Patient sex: M
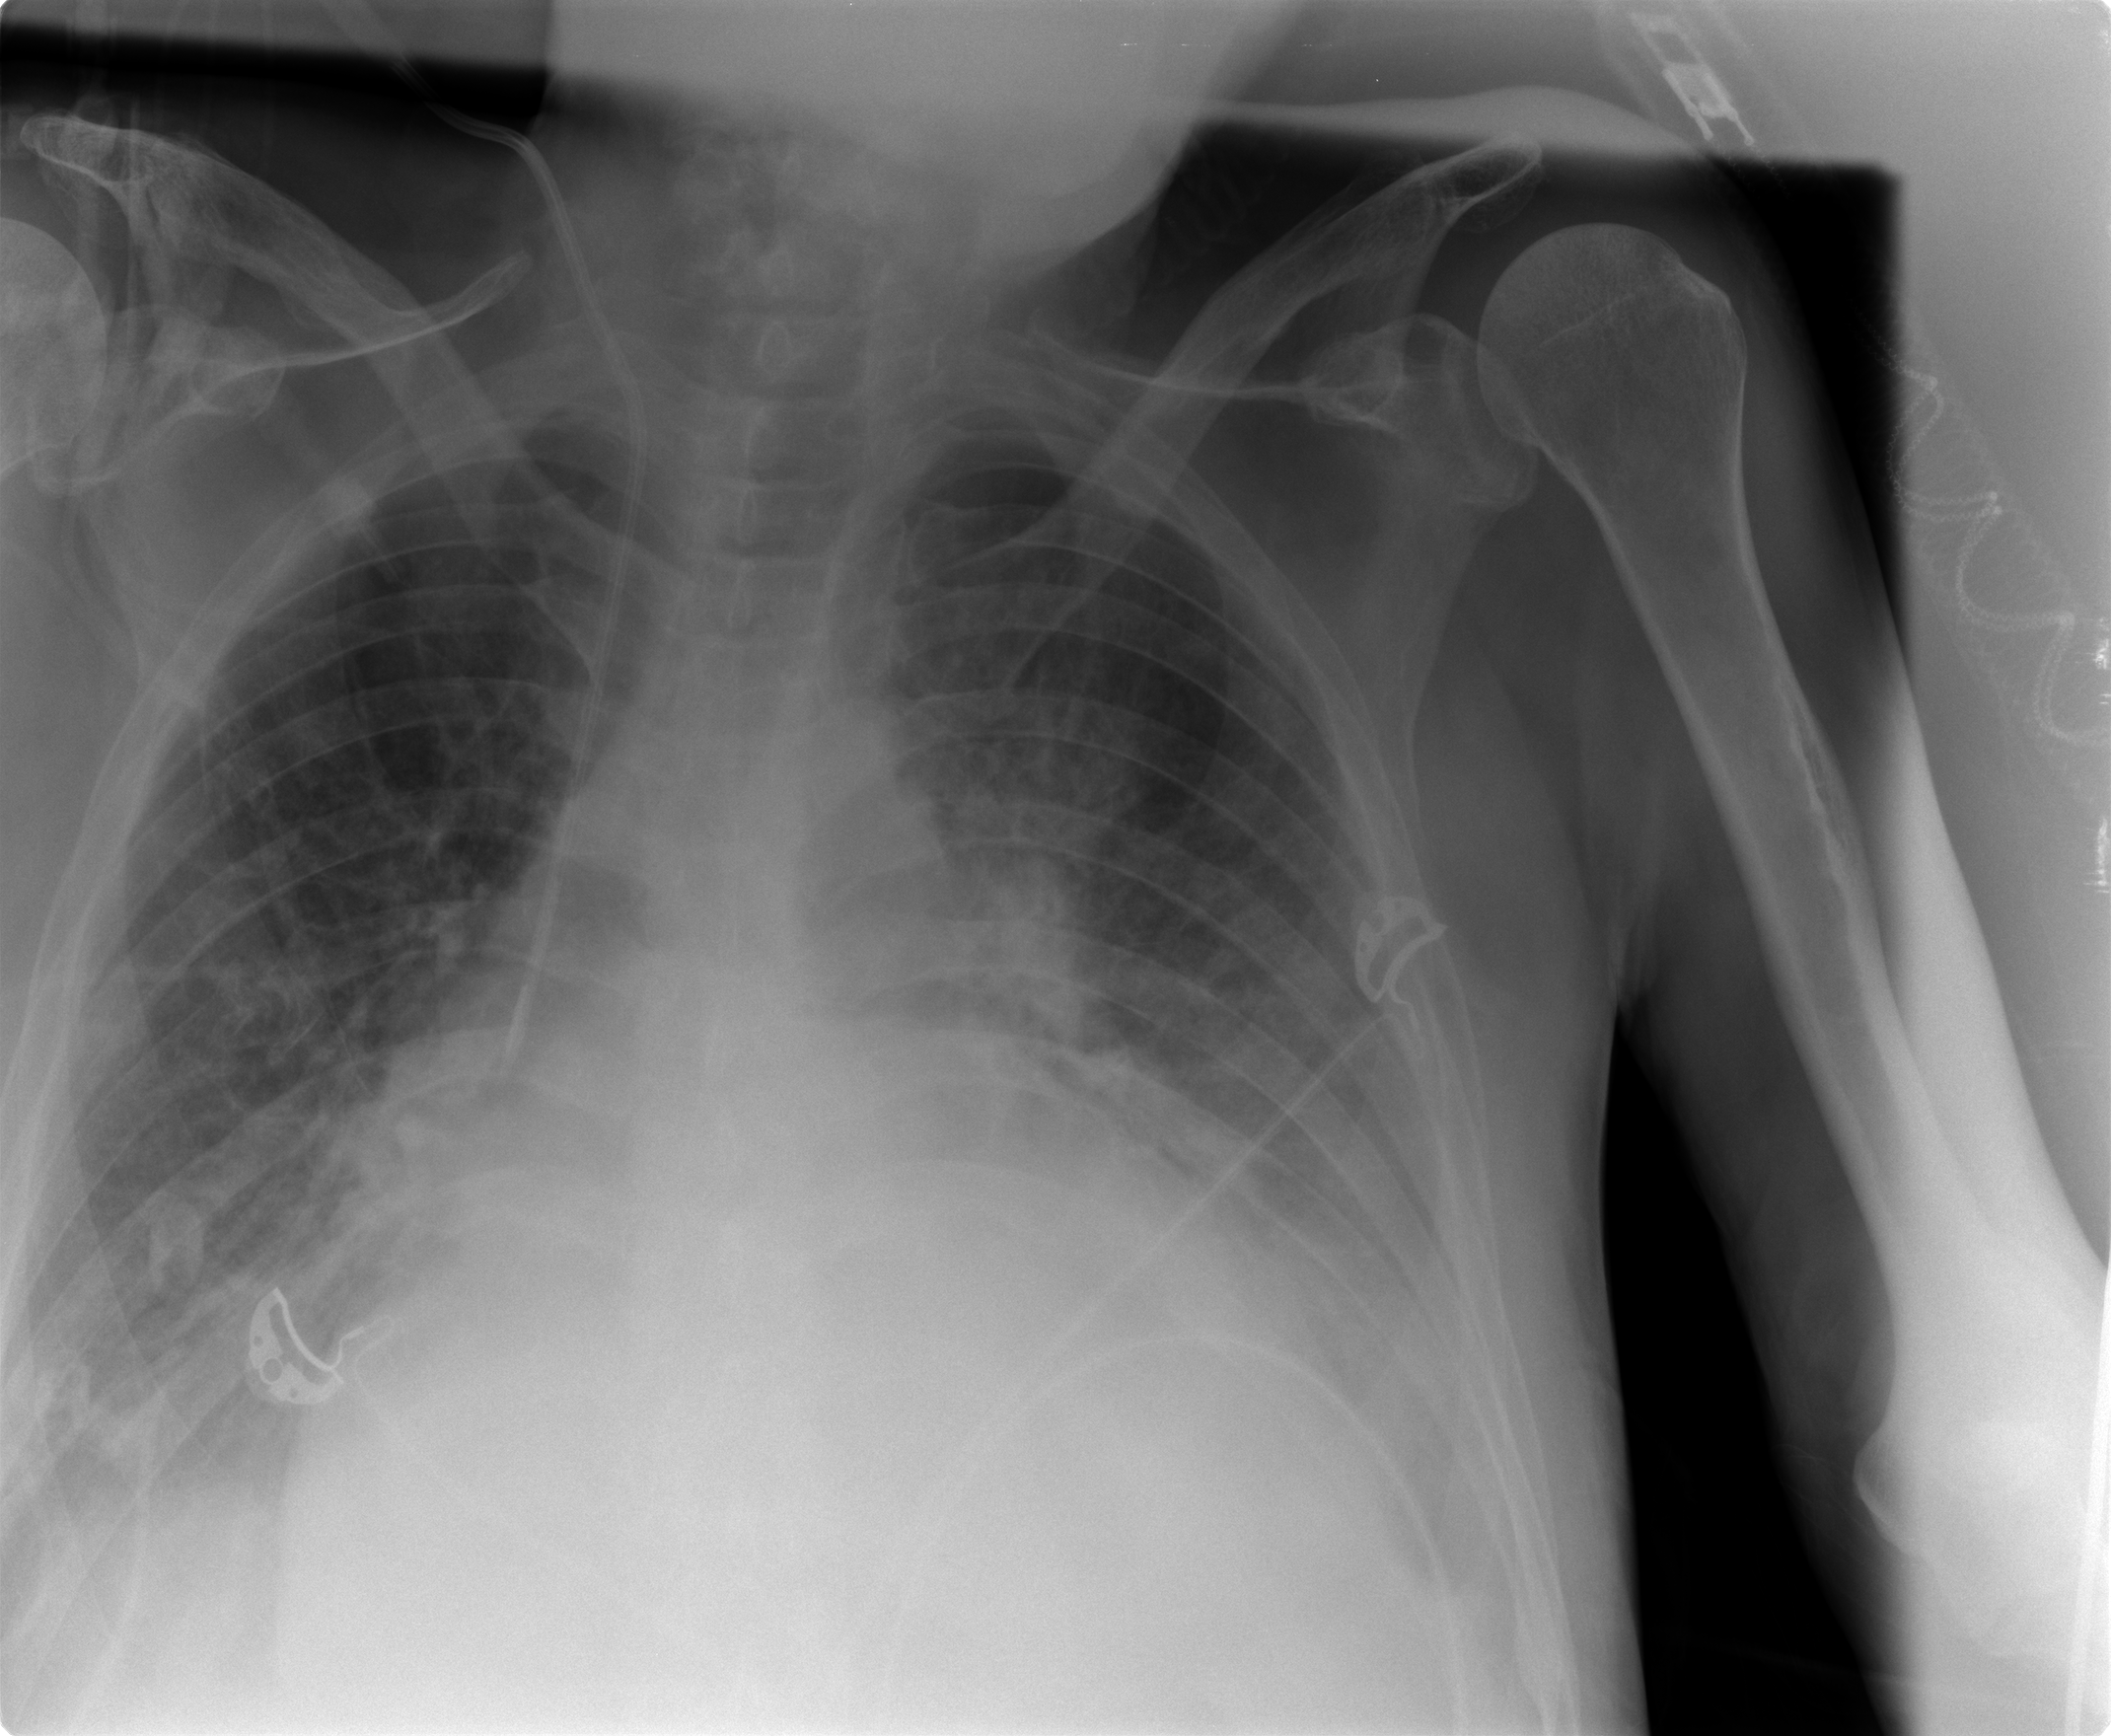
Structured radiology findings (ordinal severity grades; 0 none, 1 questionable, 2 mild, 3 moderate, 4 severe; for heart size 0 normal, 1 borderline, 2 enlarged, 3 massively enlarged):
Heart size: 3
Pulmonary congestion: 2
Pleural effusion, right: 2
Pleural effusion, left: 3
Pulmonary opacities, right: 0
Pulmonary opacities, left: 2
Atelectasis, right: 2
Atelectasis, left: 3